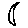
Label: moon